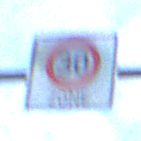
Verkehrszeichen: BeginnZone30
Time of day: SunriseSunset
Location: Outdoor (Suburban)
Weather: PartlyCloudy
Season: NotSpecified
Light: Natural